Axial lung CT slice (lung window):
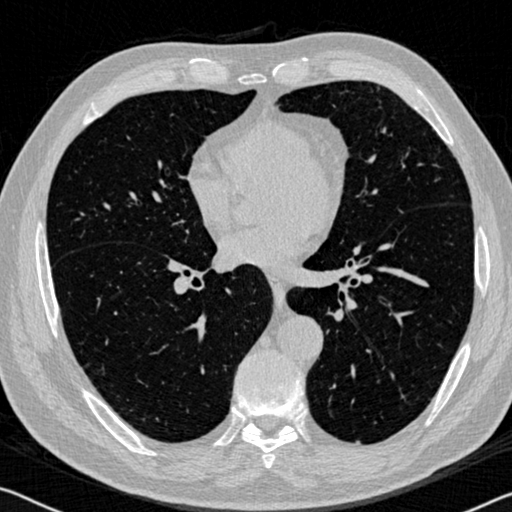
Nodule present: no